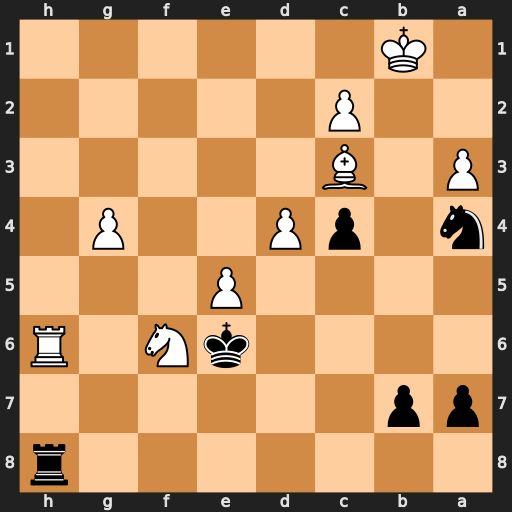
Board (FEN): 7r/pp6/4kN1R/4P3/n1pP2P1/P1B5/2P5/1K6
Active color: b
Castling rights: -
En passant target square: -
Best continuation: Nxc3+ Kb2 Na4+ Kc1 Rxh6